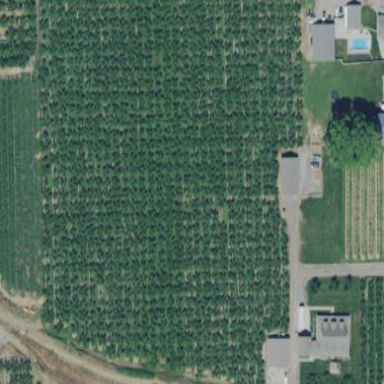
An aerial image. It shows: Orchard.